Question: '''
import requests
ip = requests.get("https://ifconfig.io/ip").content
print(ip)
'''
if i run this code the output is 'b'1.1.1.1
''
but if i press f12 on the actual page i can see there's an html code.
so what's happening exactly? why i don't recive the html stuff like '<head>', '<body>' and other thing, and why it's in byte?
i also tried to download the page (just pressing ctrl+s) and i downloaded a '.txt' file with only written '1.1.1.1'

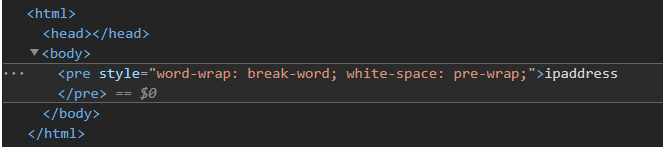
Answer: What you're seeing is a side-effect of the web browser's dev tools. When examining a web page using dev tools, the browser shows its "fixed up" DOM instead of the raw HTML returned by the server. This may include closing HTML tags which were not properly closed, or in your case, the browser creates and injects its own HTML template for styling the 'text/plain' HTTP response. Printing the 'document.body' from the console shows the styling applied:
'''
<body><pre style="word-wrap: break-word; white-space: pre-wrap;">[IP]
</pre></body>
'''
Whereas right-clicking the page and selecting "View Source" shows just the IP address.
Don't rely on the 'Elements' tab in the dev tools if you want to see the literal response from the server. Instead you can go to "Sources" and select the page, 'Network > Response' for the correct HTTP request, 'View Source', or use 'curl' (although there's no guarantee that the server won't change the response based off the user-agent).